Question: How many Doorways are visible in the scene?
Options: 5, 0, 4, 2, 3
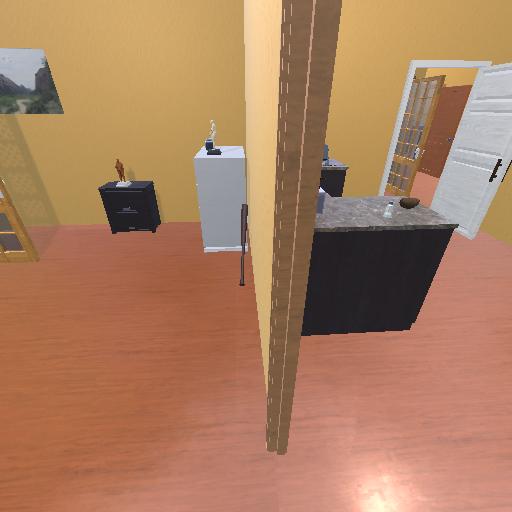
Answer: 5